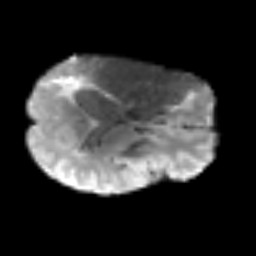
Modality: T2w
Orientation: axial
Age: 40
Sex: male
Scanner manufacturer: siemens
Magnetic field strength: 3 T
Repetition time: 3.2 s
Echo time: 0.081 s